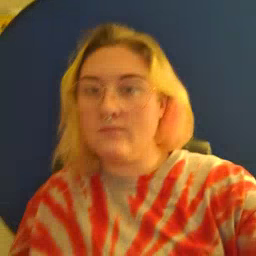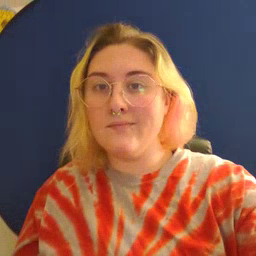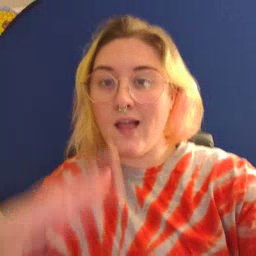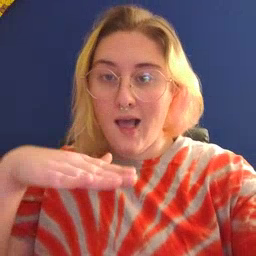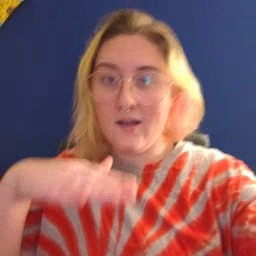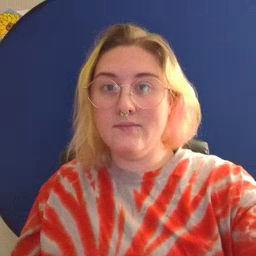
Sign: on